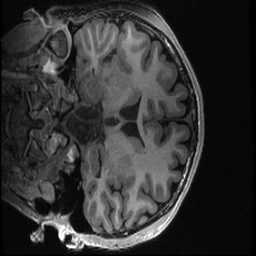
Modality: T1w
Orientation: coronal